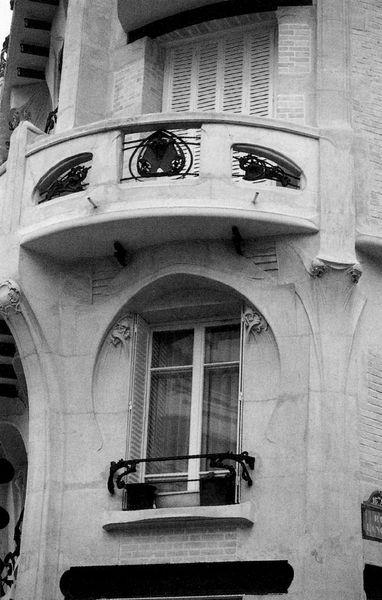
Titel: Appartements Jassedé in Paris
Künstler: Hector Guimard
Standort: Paris (EU - F)
Schlagwörter: blätter, fenster, glas, grau, holz, schmuck, schwarz, weiss, gebäude, haus, ornament, wand, architektur, stein, steine, brüstung, gitter, oval, balkon, schrift, fassade, mauer, ziegel, rundbogen, gardine, jugendstil, inschrift, geländer, foto, fotografie, blumentöpfe, eisen, fensterladen, sims, putz, fensterbank, eisengeländer, aussenfassade, auschnitt, lamellen, j, jaluosie